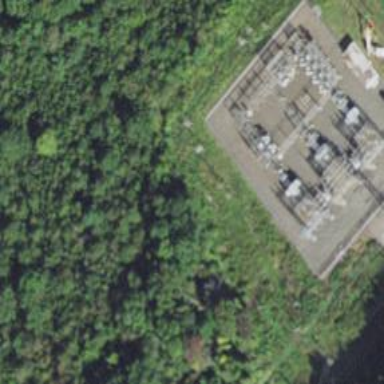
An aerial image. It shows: Distribution-level power substation.